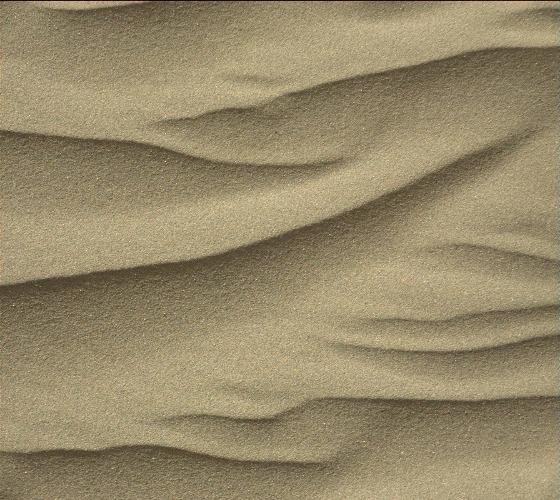
Terrain classes present: Gravel / Sand / Soil, Shadow